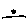
Label: moon